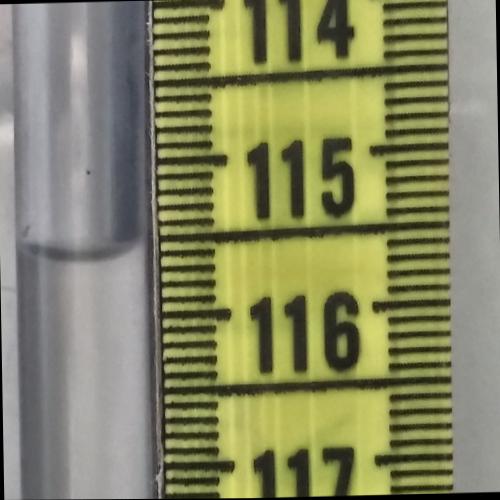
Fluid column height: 115.6 cm